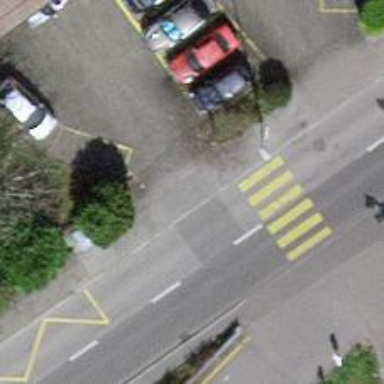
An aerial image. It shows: Asphalt footway with unmarked crossing.